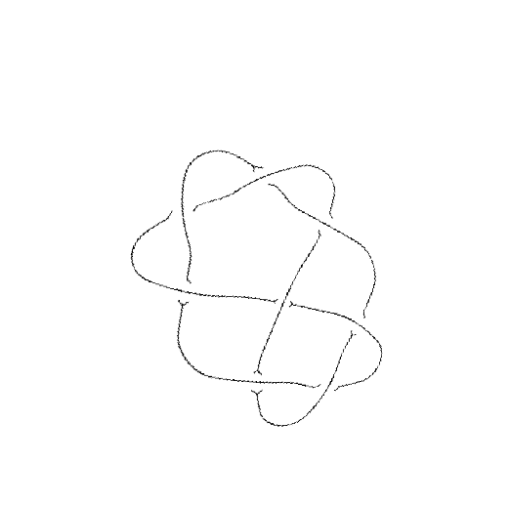
Crossing number: 8